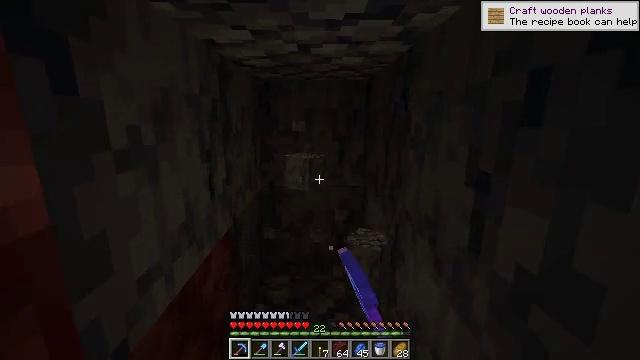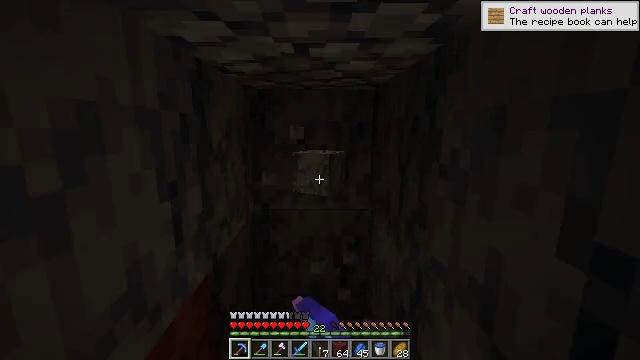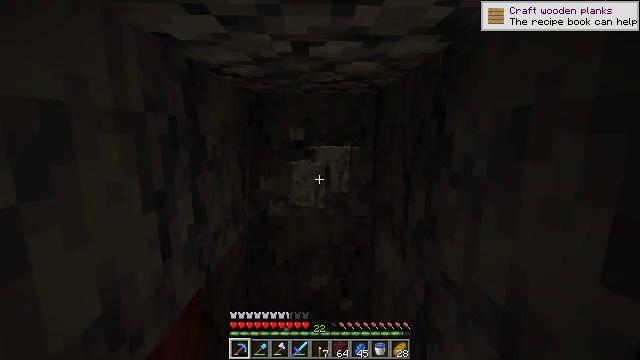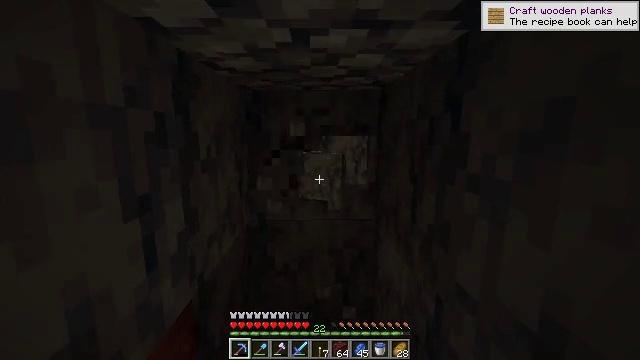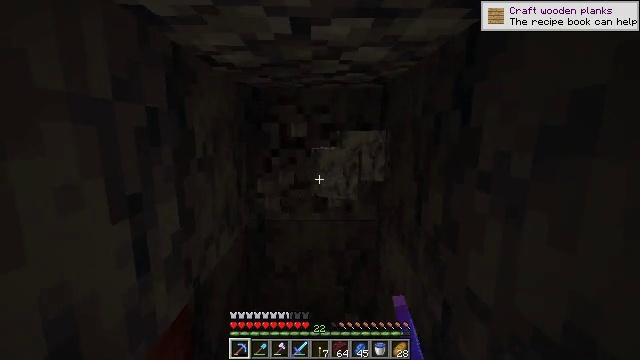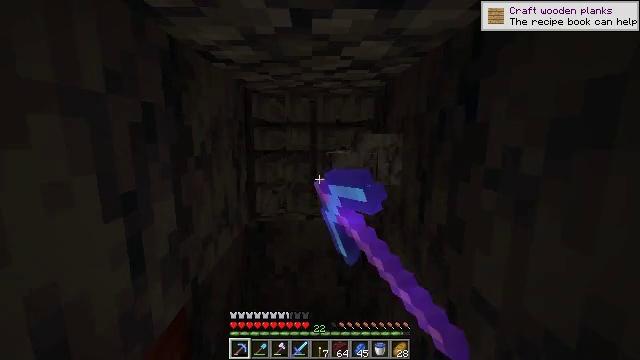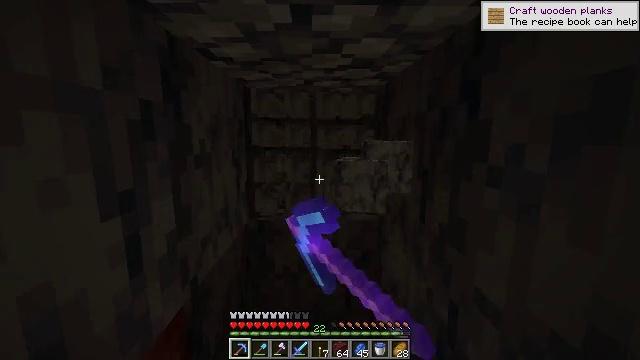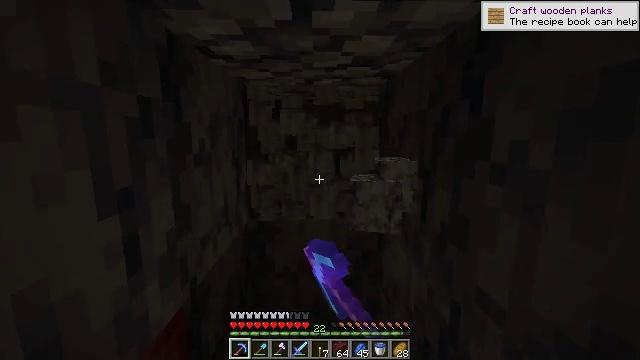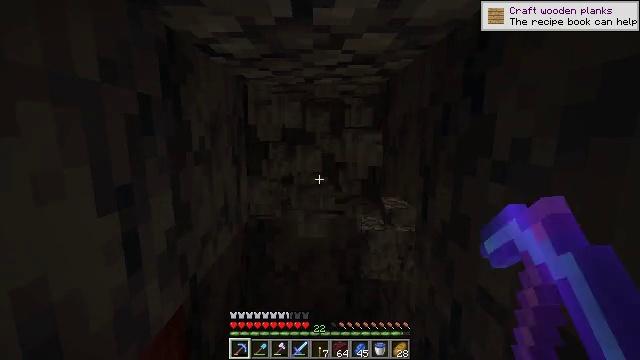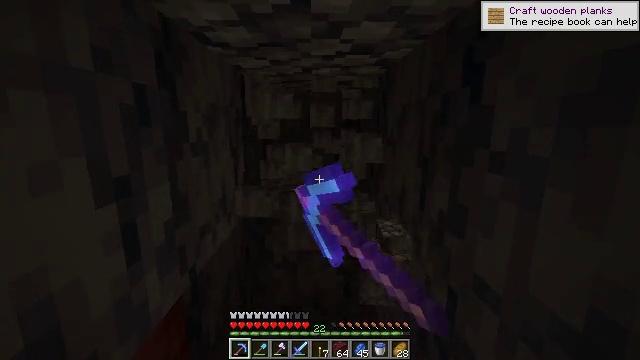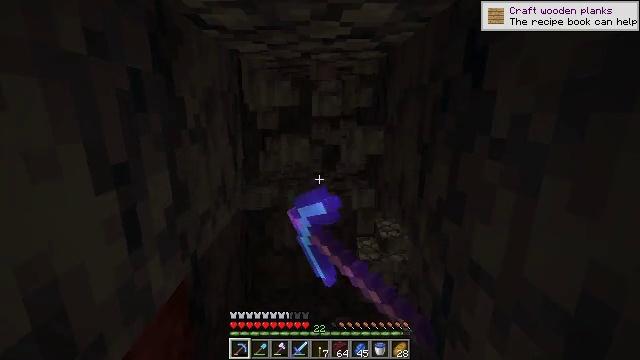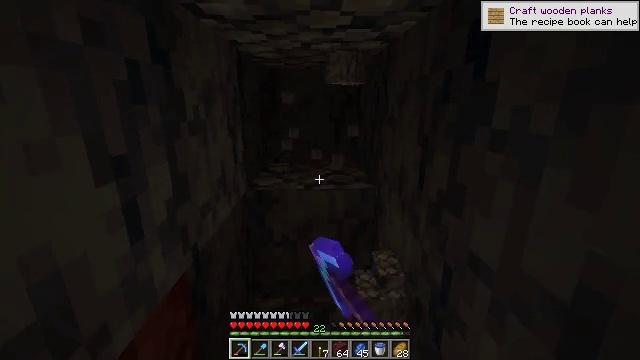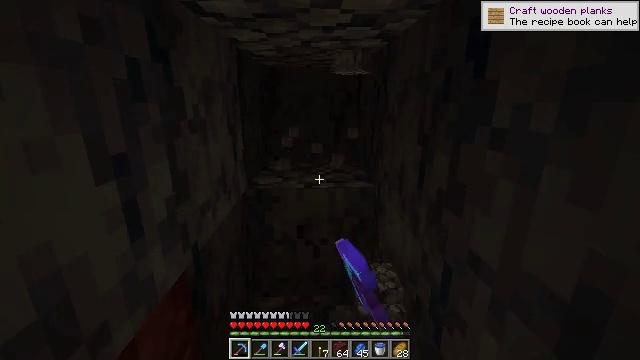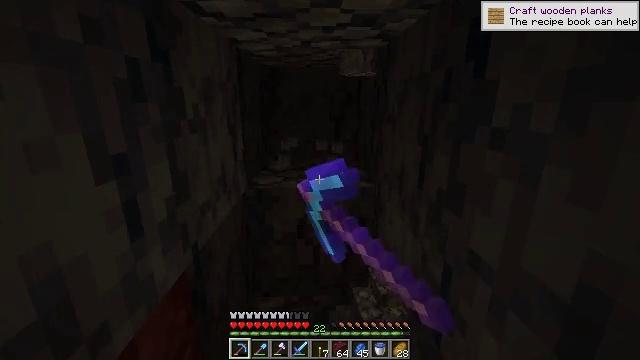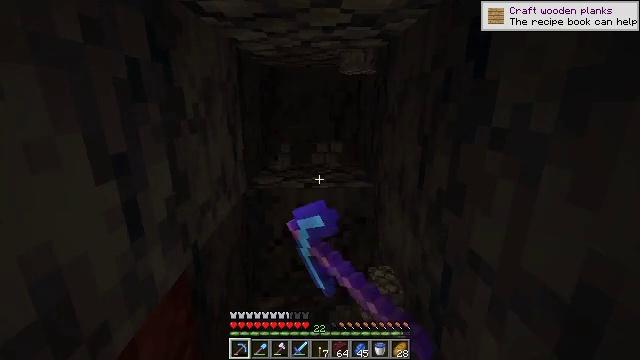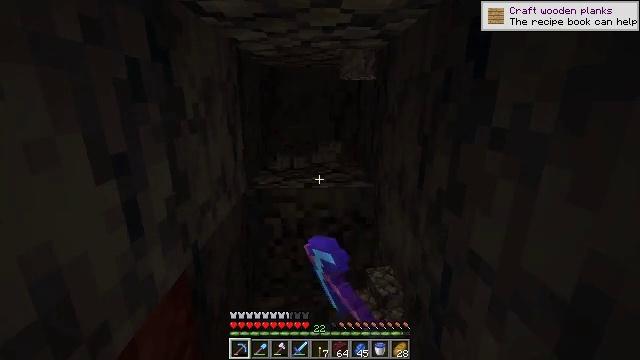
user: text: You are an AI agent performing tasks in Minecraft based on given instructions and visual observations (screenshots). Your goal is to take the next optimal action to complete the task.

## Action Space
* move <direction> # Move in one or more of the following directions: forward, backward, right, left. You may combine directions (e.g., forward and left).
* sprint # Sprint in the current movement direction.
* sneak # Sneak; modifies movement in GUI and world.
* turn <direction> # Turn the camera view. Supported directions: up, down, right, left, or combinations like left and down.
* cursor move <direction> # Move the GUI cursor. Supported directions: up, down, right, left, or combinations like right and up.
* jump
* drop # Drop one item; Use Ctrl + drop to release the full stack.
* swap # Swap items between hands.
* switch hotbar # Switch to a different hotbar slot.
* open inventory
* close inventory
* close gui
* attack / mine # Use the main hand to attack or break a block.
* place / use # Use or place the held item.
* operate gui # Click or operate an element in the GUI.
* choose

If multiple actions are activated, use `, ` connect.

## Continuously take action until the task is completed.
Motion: motion action
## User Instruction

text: Break the basalt block.
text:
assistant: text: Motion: move forward, turn up, attack / mine
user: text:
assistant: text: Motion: turn up, attack / mine
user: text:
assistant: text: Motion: attack / mine
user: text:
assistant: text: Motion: attack / mine
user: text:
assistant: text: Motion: attack / mine
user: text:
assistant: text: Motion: attack / mine
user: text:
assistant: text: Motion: attack / mine
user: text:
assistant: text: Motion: attack / mine
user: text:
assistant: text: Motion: turn down, attack / mine
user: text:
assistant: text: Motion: turn down, attack / mine
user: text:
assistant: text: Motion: turn down, attack / mine
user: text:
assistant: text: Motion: attack / mine
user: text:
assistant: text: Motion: attack / mine
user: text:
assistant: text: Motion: attack / mine
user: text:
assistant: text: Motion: attack / mine
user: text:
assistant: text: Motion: attack / mine
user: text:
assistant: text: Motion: move forward, attack / mine
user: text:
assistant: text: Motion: move forward, attack / mine
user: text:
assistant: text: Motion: move forward, turn up, attack / mine
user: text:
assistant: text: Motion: move forward, turn up, attack / mine
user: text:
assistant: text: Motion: move forward, turn up, attack / mine
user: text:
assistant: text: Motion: move forward, attack / mine
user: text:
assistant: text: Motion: attack / mine
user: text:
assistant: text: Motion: attack / mine
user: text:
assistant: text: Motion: attack / mine
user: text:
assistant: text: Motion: attack / mine
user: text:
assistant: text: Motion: attack / mine
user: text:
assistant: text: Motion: turn down, attack / mine
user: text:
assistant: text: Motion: turn down, attack / mine
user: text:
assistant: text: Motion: turn down, attack / mine